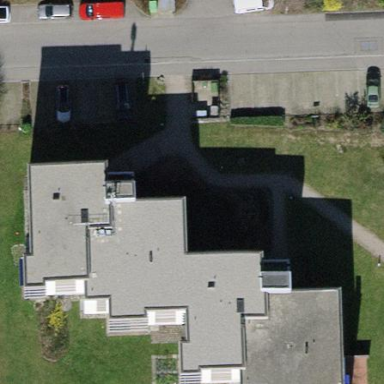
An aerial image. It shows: Apartment building with flat roof.